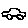
Label: car